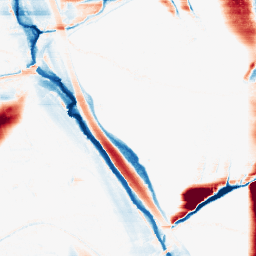
Category: morphological
Decomposition family: morphological_rect
Decomposition parameters: operation: average
width: 50
height: 5
Upsampling method: quintic
Upsampling parameters: scale: 8
Upsampling scale: 8